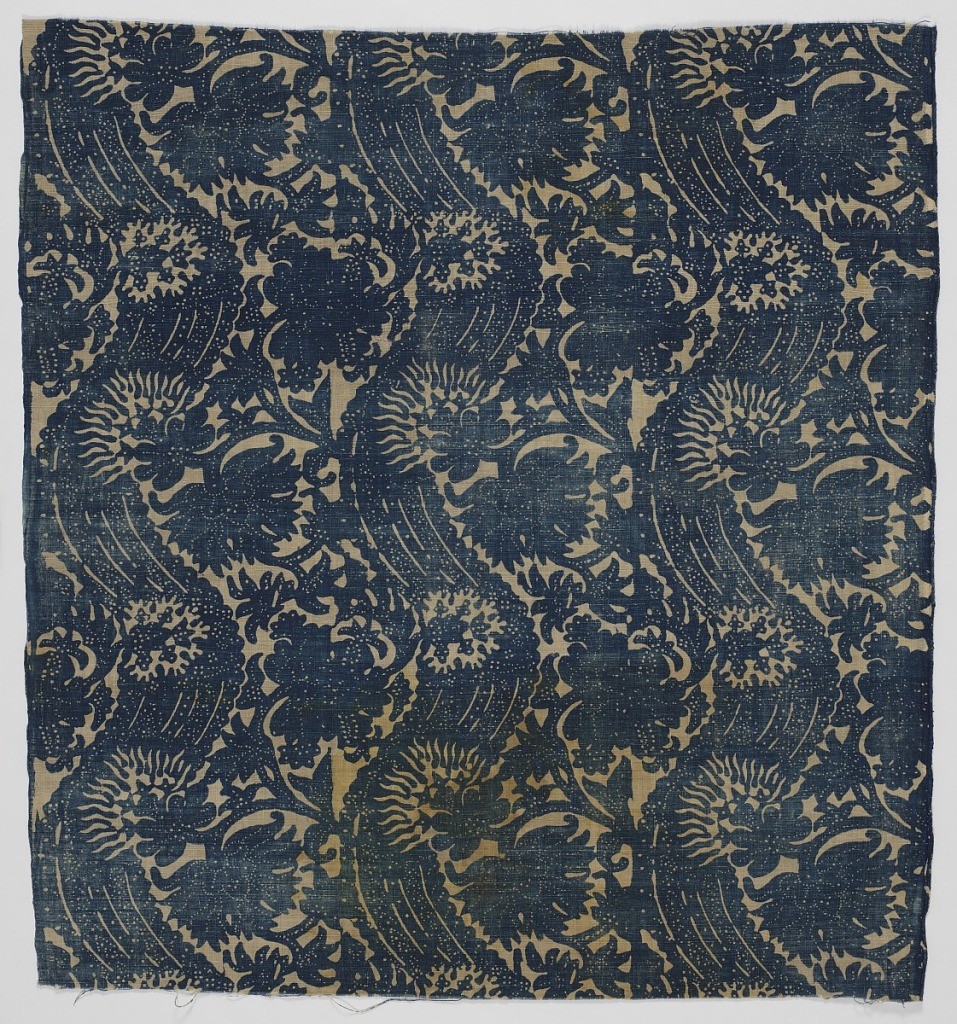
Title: Textile
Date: mid-18th century
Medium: cotton Technique: block-printed resist, vat-dyed in indigo on plain weave
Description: Curving stripes with flame-like flowers. In blue on white.